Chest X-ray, PA view. Patient: 23 years old, sex F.
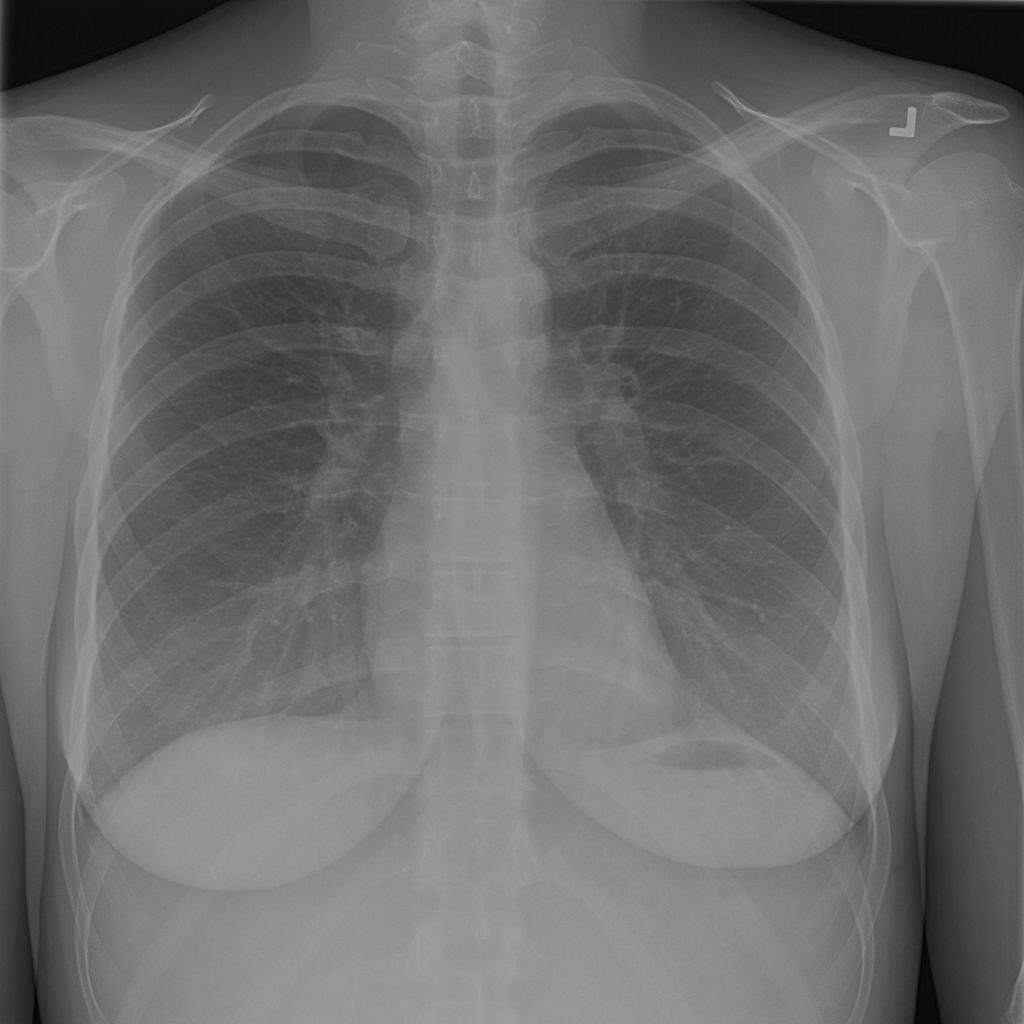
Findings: No Finding